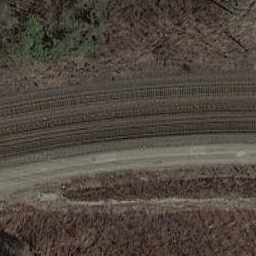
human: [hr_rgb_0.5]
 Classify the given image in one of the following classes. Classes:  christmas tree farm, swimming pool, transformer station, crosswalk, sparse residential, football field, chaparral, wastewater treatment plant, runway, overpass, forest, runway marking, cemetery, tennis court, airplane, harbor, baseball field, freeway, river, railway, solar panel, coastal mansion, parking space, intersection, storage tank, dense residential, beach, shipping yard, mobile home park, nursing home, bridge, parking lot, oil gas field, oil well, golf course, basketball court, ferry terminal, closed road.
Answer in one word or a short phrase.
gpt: railway